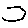
Label: hexagon